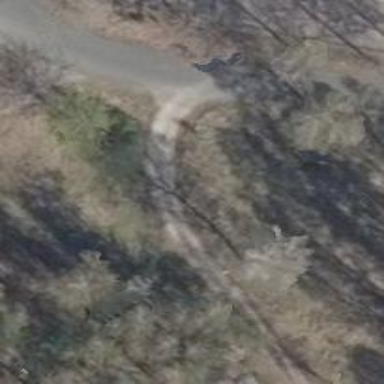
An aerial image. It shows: Track road with grade3 tracktype.